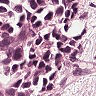
Metastatic tissue present: yes